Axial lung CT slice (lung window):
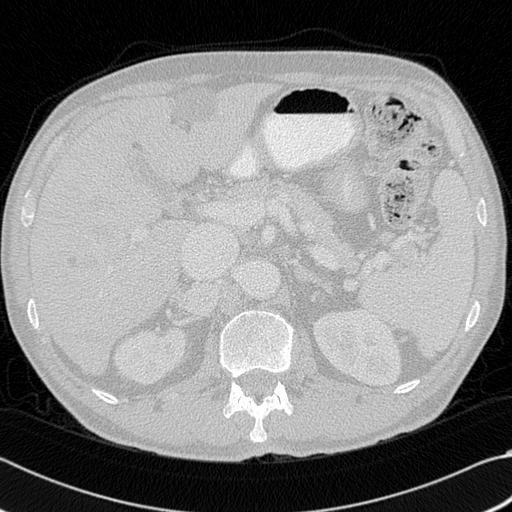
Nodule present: no